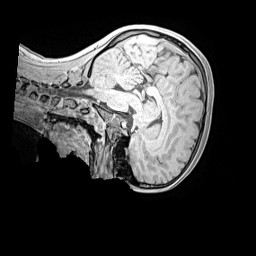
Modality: MP2RAGE
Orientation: sagittal
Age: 11
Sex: female
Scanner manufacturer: siemens
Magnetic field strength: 3 T
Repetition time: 4 s
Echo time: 0.00299 s